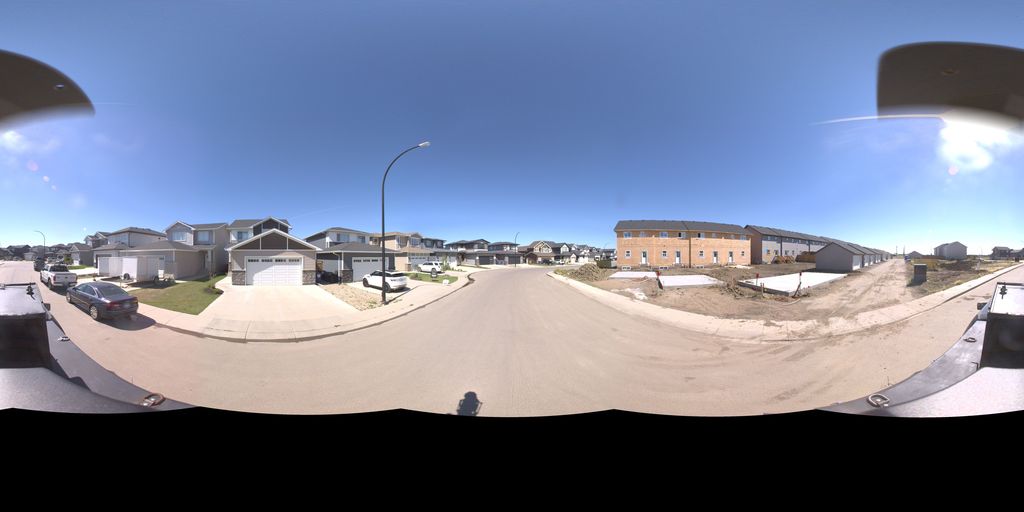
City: saskatoon